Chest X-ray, PA view. Patient: 16 years old, sex F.
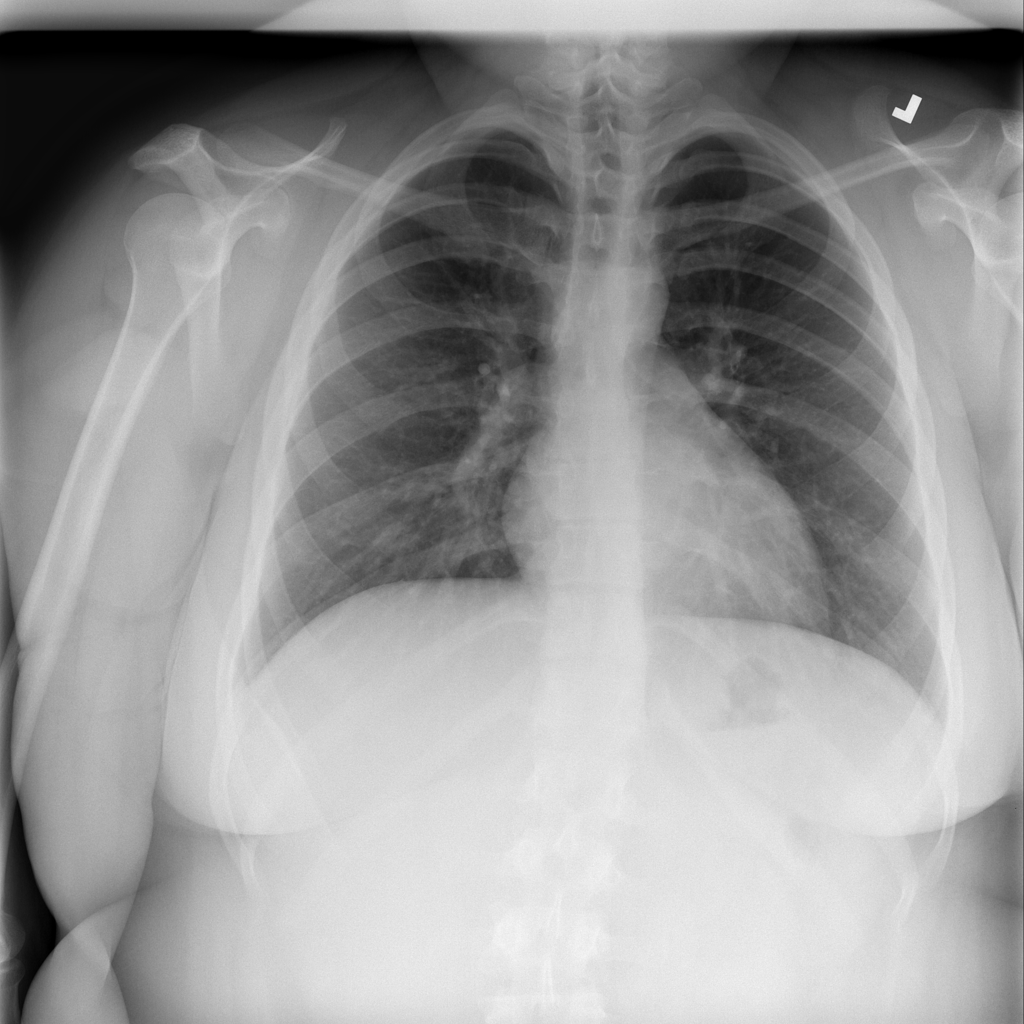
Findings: No Finding